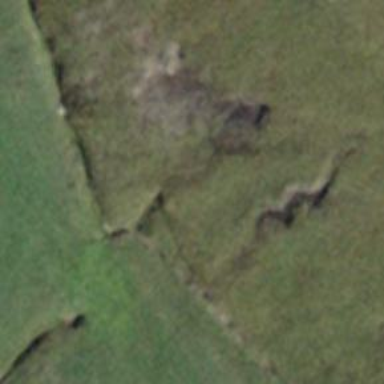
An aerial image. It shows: Ditch in the surroundings.